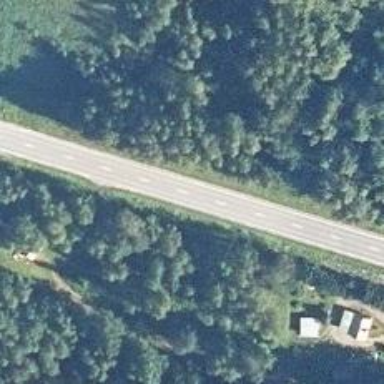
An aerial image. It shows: Asphalt road designated as trunk highway.